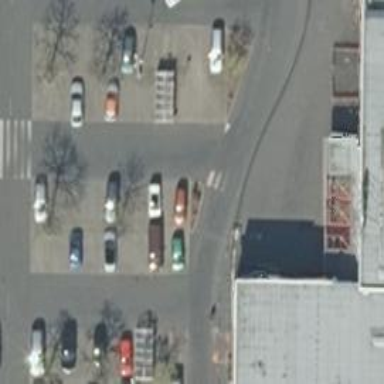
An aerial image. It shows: Parking space is available.